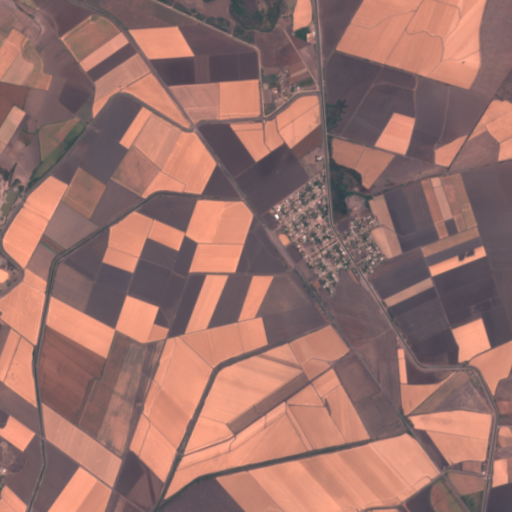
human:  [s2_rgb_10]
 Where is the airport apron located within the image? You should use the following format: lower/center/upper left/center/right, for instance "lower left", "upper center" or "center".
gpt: The airport apron is located in the upper center of the image.
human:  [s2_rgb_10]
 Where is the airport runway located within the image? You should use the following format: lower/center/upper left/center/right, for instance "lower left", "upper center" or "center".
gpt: The airport runway is located in the upper center of the image.
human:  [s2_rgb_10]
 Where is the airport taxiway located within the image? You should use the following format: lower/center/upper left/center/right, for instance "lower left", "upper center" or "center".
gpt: The airport taxiway is located in the upper center of the image.
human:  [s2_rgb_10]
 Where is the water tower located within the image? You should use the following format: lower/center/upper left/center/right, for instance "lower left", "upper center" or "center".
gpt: The water tower is located in the center of the image.
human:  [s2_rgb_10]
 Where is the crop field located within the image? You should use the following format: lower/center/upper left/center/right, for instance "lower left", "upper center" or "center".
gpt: There is no crop field in the image.